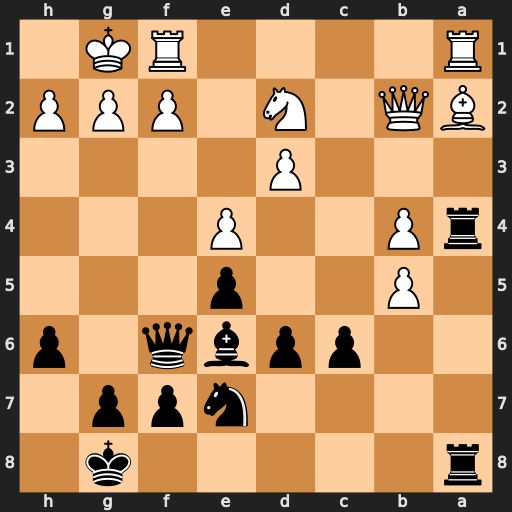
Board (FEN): r5k1/4npp1/2ppbq1p/1P2p3/rP2P3/3P4/BQ1N1PPP/R4RK1
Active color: b
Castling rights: -
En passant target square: -
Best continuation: Rxa2 Rxa2 Rxa2 Qxa2 Bxa2